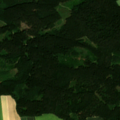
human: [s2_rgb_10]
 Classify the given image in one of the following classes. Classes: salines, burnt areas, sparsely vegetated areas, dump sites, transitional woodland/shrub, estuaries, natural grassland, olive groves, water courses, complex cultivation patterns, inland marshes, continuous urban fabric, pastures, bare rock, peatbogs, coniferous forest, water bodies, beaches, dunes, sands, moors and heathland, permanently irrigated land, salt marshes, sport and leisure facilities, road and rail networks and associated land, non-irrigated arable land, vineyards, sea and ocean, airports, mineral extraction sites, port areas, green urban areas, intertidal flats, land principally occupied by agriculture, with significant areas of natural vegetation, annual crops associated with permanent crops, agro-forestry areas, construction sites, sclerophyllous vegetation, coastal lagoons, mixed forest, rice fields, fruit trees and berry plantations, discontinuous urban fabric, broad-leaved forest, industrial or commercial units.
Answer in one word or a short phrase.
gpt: non-irrigated arable land, coniferous forest